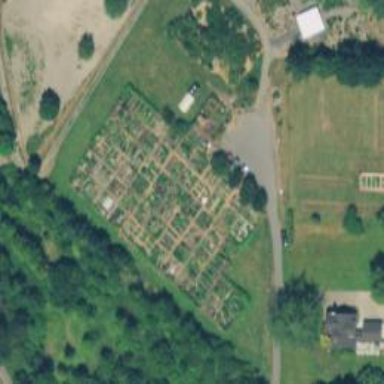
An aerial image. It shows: Garden that is leisure land.